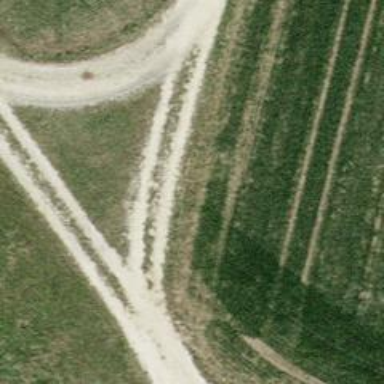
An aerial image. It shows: Track with compacted grade3 surface.